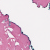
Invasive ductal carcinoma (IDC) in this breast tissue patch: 0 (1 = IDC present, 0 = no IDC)